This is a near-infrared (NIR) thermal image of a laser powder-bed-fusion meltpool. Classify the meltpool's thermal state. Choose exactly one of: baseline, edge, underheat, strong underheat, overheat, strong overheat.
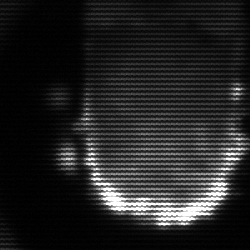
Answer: baseline